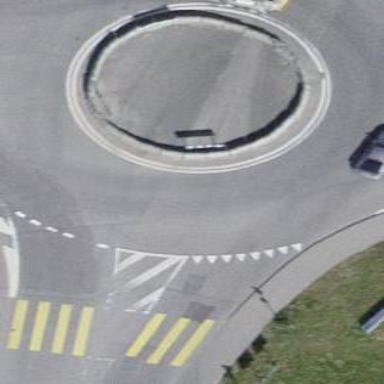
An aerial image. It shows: Asphalt road in residential area leading to roundabout.